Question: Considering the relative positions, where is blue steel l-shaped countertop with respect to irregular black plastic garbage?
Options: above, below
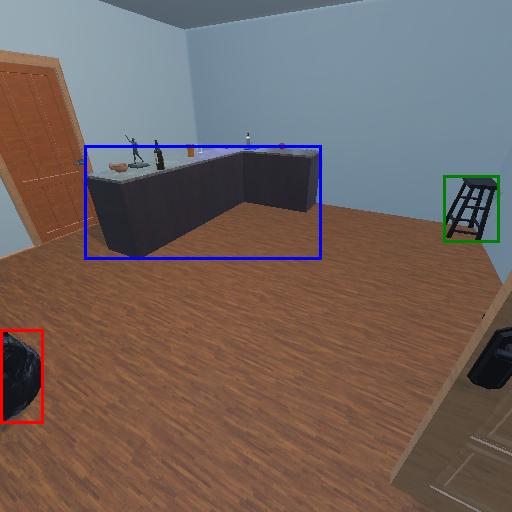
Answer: above